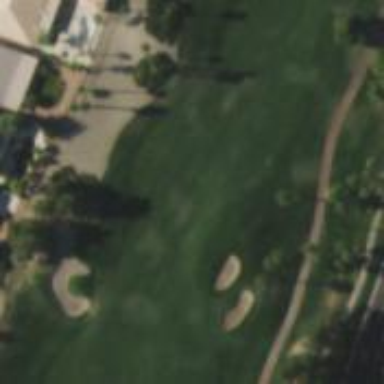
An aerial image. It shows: View of golf hole.